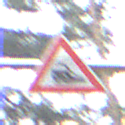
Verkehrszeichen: Bahnuebergang
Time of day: Midday
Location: Outdoor (Nature)
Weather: Overcast
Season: NotSpecified
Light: Natural